Question:
any solution? both tables have the same field name.
'''
<?php
class New_post extends Ci_model{
function __construct()
{
parent::__construct();
$this->load->database();
}
public function get_user_data()
{
$this->load->library('session');
$user_id=$this->session->userdata('login_id');
$this->load->database();
$query=$this->db->select(['First_Name','Last_Name',' Mobile_Number','bio'])
-> from('employ','jobseekers')
->where('login_id',$user_id)
->get();
return $query->result();
'''
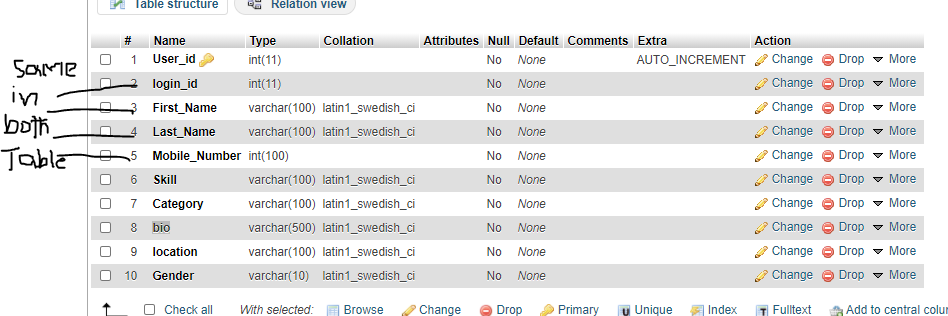
Answer: You have to use join the 2 tables by.
Permits you to write the 'JOIN portion' of your query:-
'''
function get_user_data()
{
$this->load->library('session');
$user_id=$this->session->userdata('login_id');
$this->load->database();
$this->db->select('*')
$this->db->from('employ');
$this->db->join('jobseekers','employ.login_id=jobseekers.login_id');
$this->db->where('employ.login_id',$user_id);
$query = $this->db->get();
return $query->result();
}
'''
<URL>